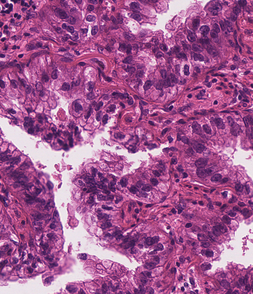
Tumor epithelial tissue: yes
Tumor-associated stroma tissue: yes
Normal tissue: no